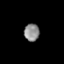
Tissue: prostate
Cell type: Fibroblasts
Senescence score: 0.6867
Nuclear area (px): 261
Mean DAPI intensity: 139.019